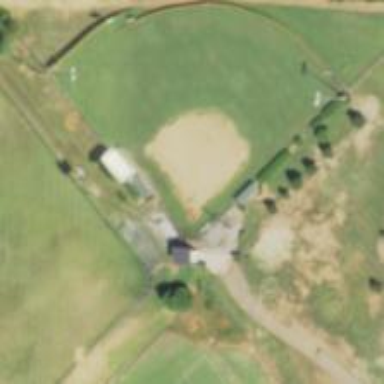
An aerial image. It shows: Baseball pitch for leisure land.